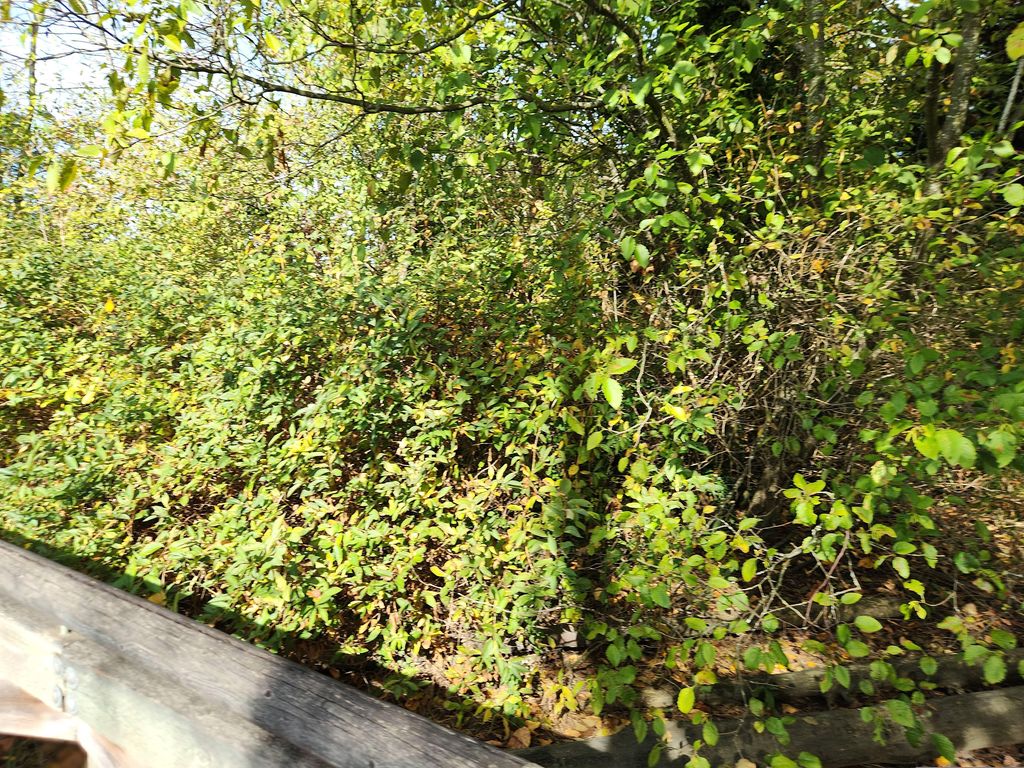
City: vancouver